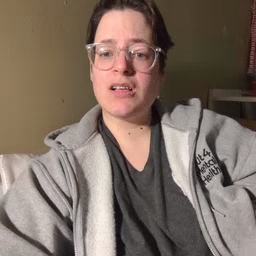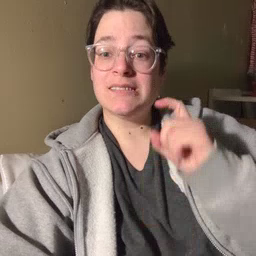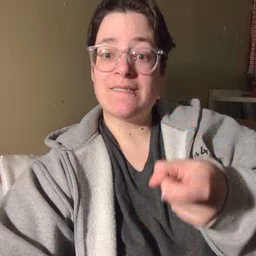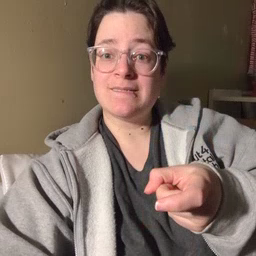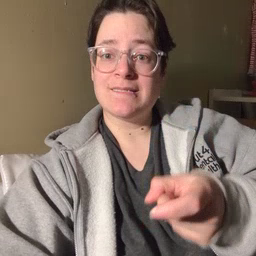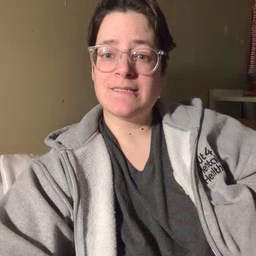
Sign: gift